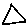
Label: triangle